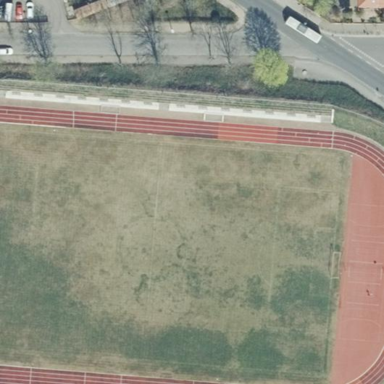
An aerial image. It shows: Track located within leisure land area.